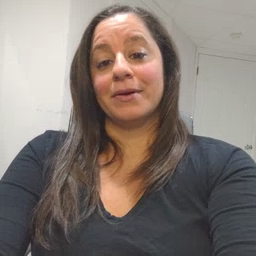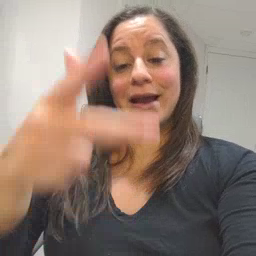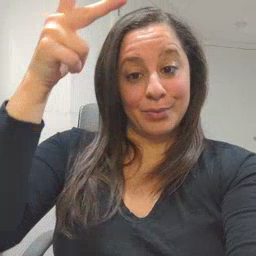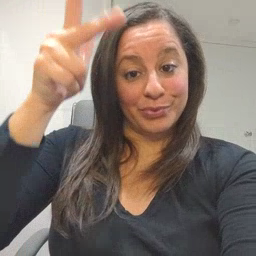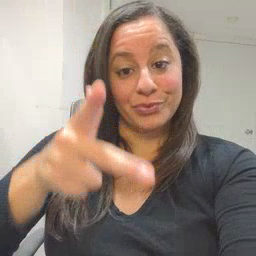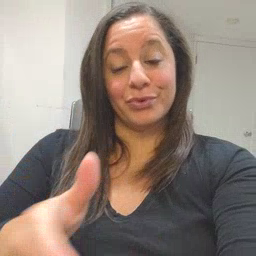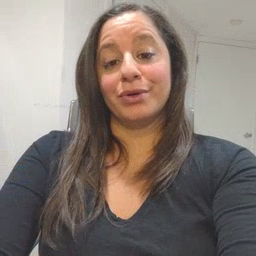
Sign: helicopter